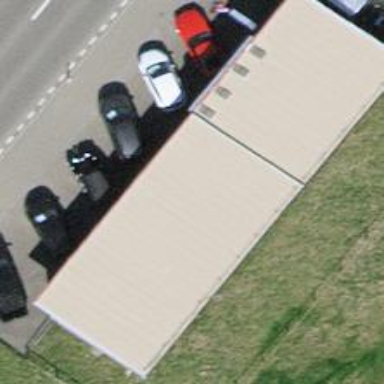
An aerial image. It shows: Garage building.